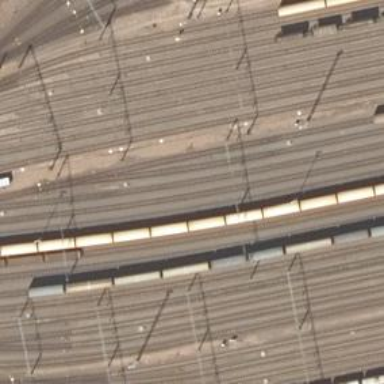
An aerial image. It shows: Rail yard with electrified contact lines for railway operations.